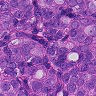
Metastatic tissue present: yes